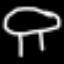
Label: mushroom